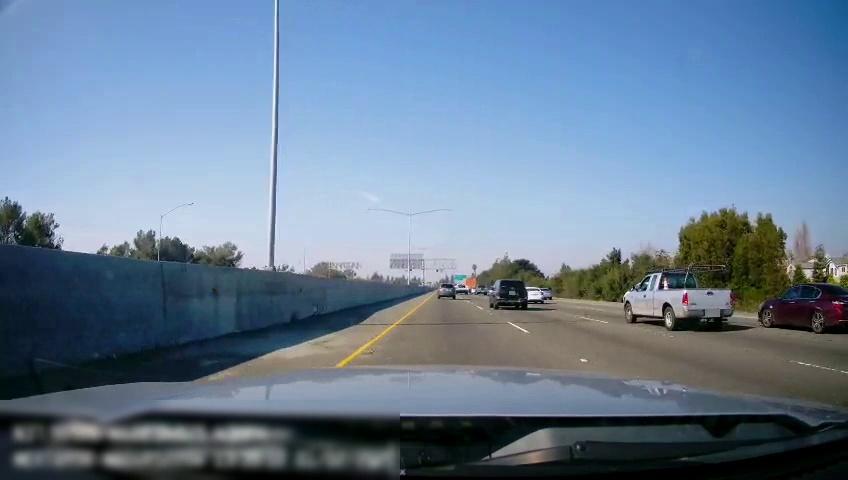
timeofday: Day
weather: Sunny
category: Drivable Space
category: Vehicles | SUV
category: Vehicles | SUV
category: Vehicles | Truck
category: Vehicles | Truck
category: Vehicles | Car
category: Vehicles | Car
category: Vehicles | Car
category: Vehicles | SUV
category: Vehicles | Truck
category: Lanes | Current Lane
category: Lanes | Current Lane
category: Lanes | Alternate Lane
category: Lanes | Alternate Lane
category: Traffic | Signs